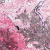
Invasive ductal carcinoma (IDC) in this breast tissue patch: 0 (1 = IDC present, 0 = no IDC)